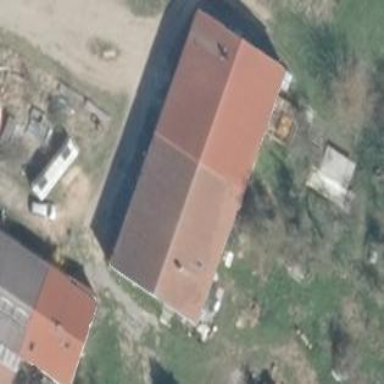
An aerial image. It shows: Simple and straightforward house.